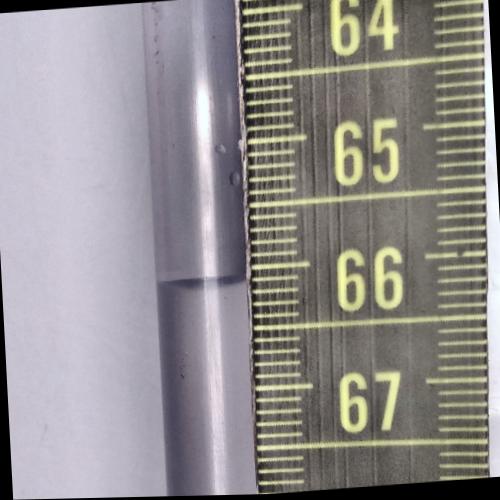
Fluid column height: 66.1 cm